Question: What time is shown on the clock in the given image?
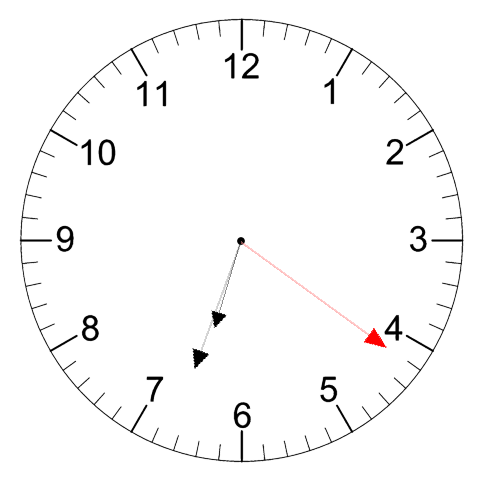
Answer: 06:33:21